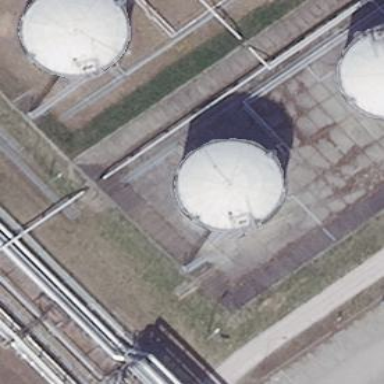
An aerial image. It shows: Storage tank which is man-made and housed in building.